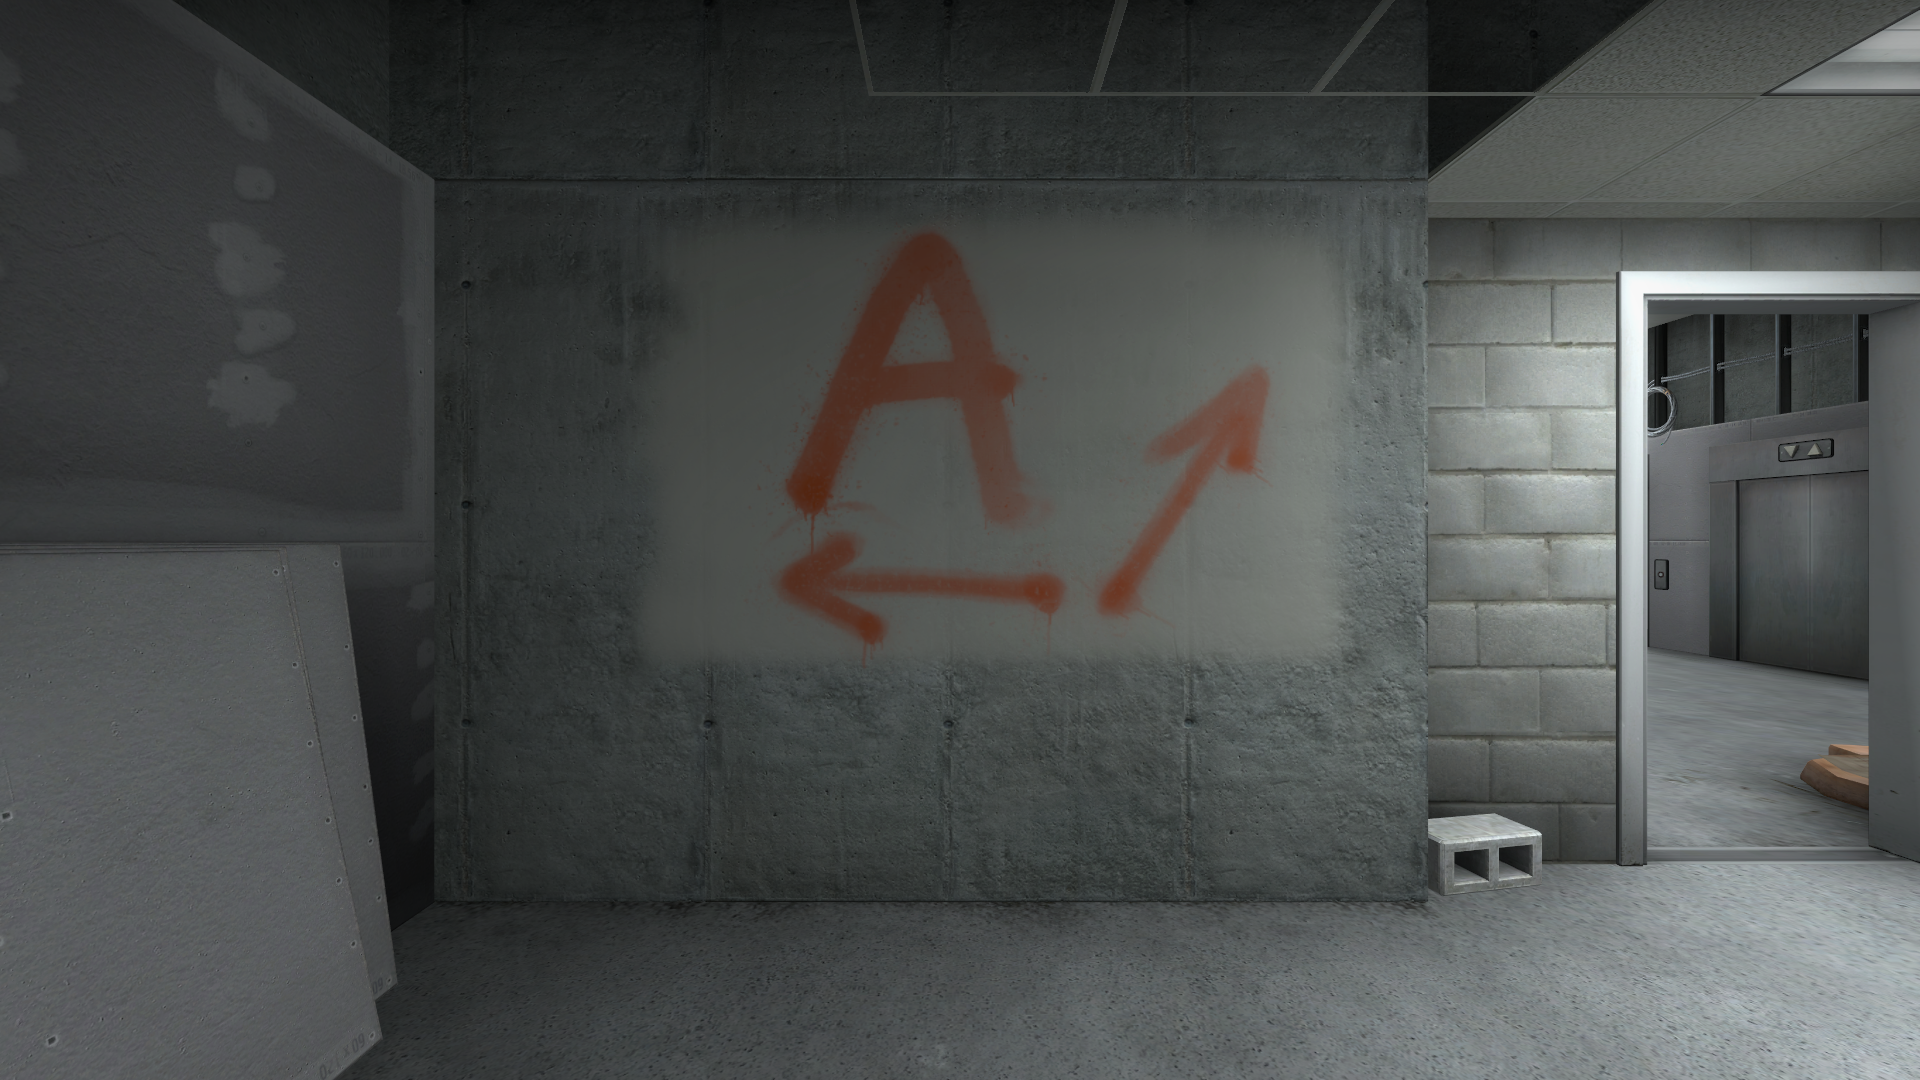
Map: de_vertigo